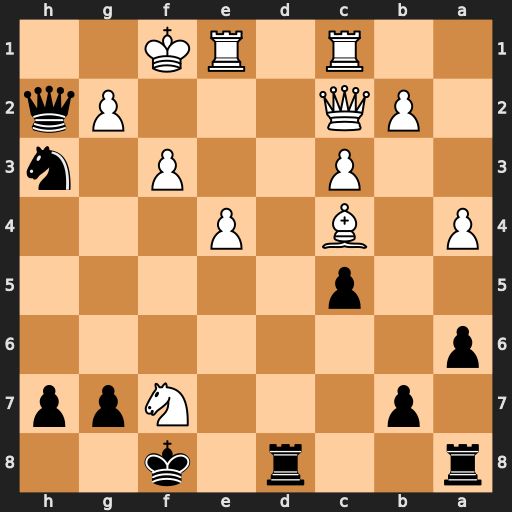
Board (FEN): r2r1k2/1p3Npp/p7/2p5/P1B1P3/2P2P1n/1PQ3Pq/2R1RK2
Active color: b
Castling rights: -
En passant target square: -
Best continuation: Qg1+ Ke2 Nf4#